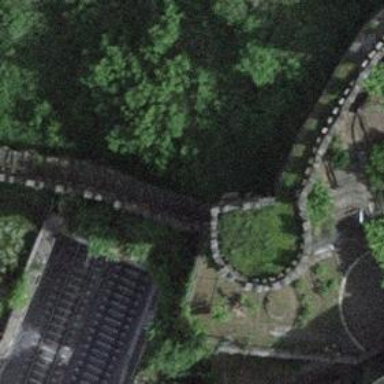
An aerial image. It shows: Historic city wall is acting as barrier.